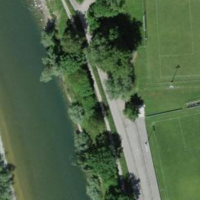
EUNIS habitat code: 53
Species observed at this site:
Dendrocopos major
Corylus avellana